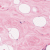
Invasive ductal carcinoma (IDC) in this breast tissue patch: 0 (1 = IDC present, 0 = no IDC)